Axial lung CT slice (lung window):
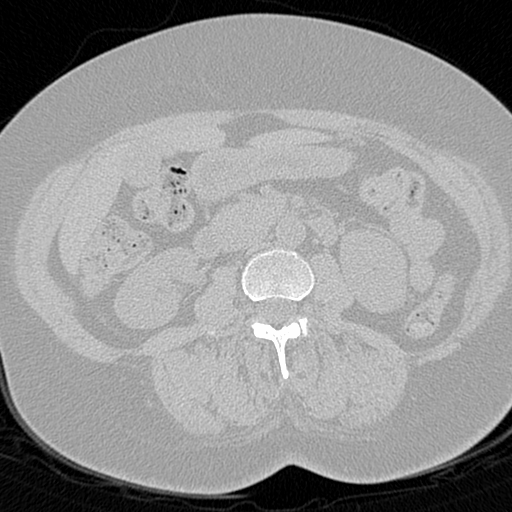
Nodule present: no